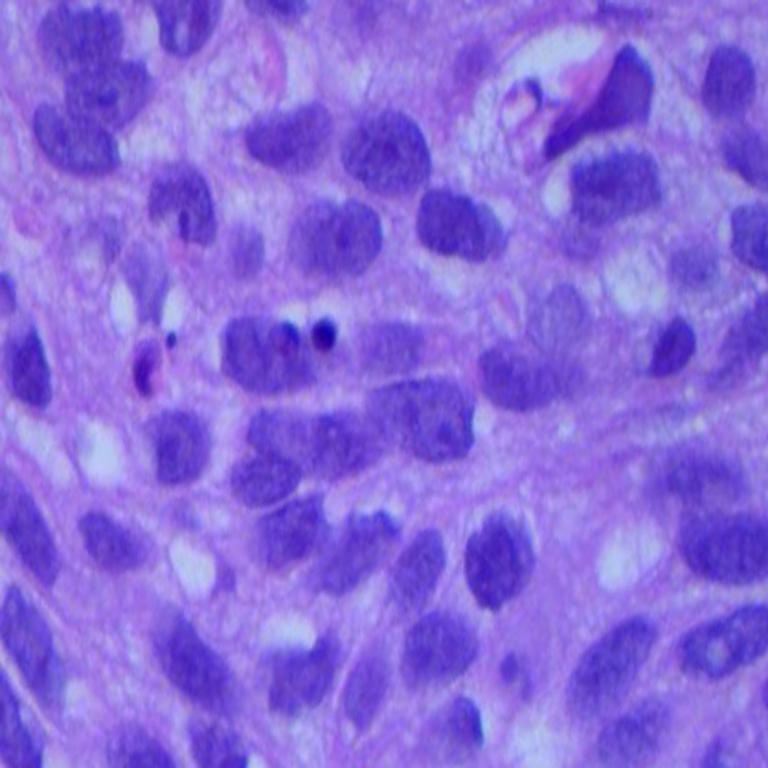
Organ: lung
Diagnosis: squamous carcinomas